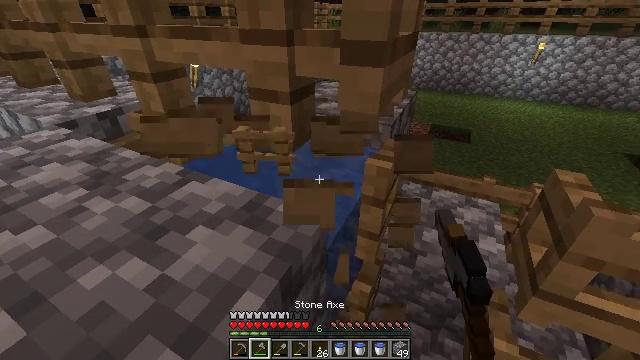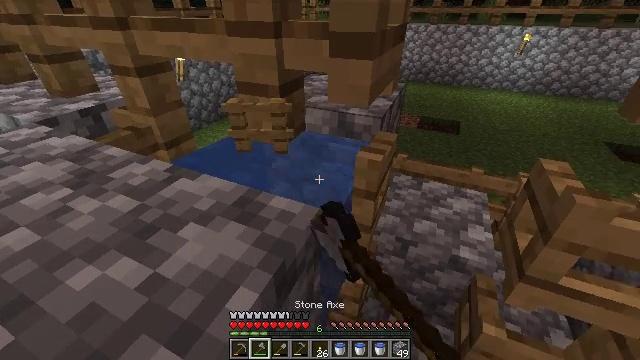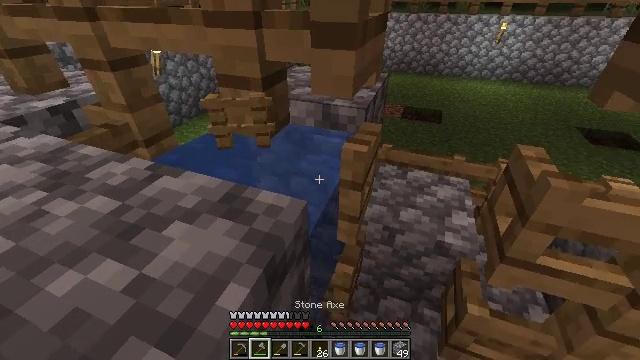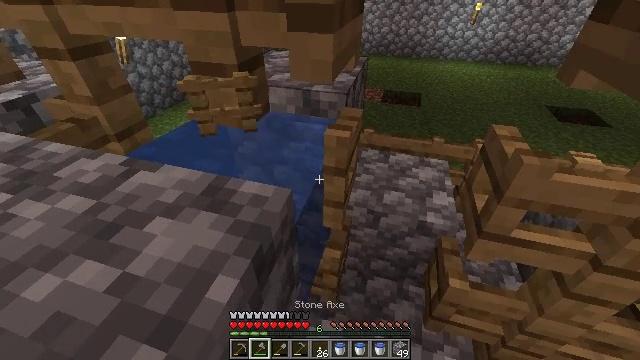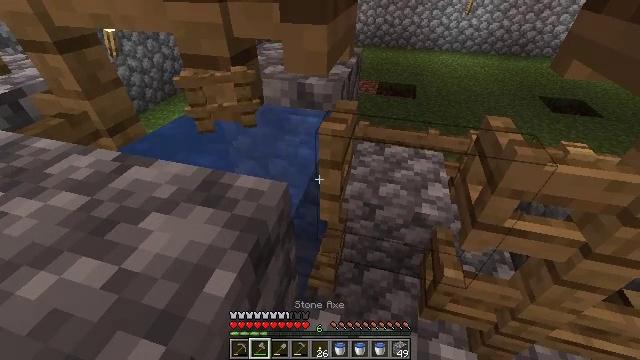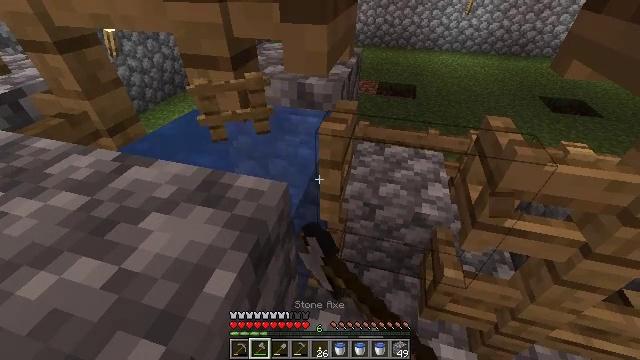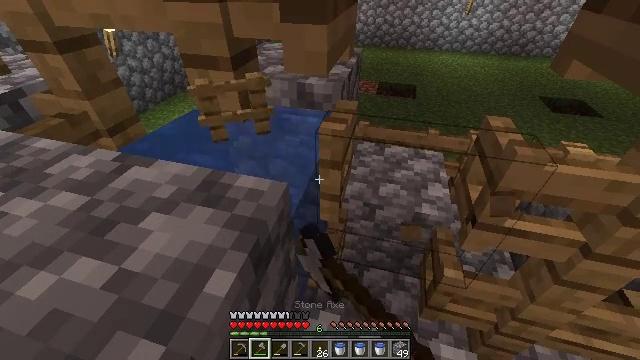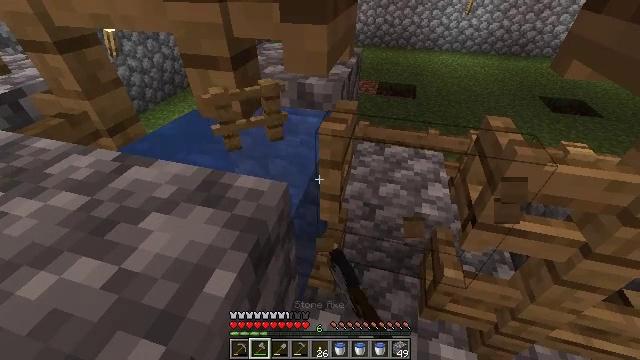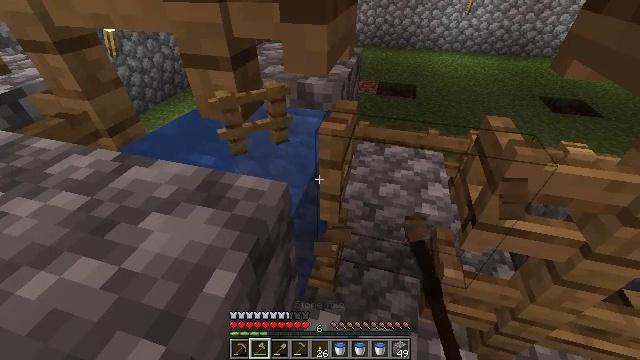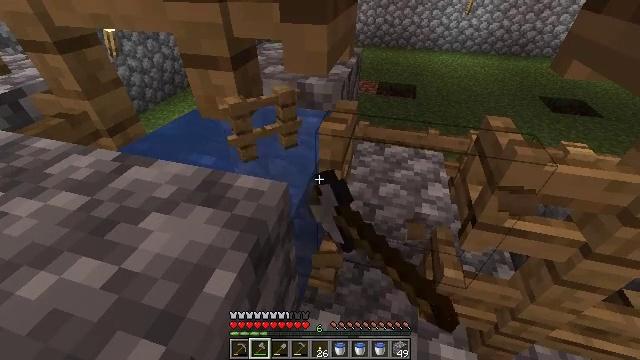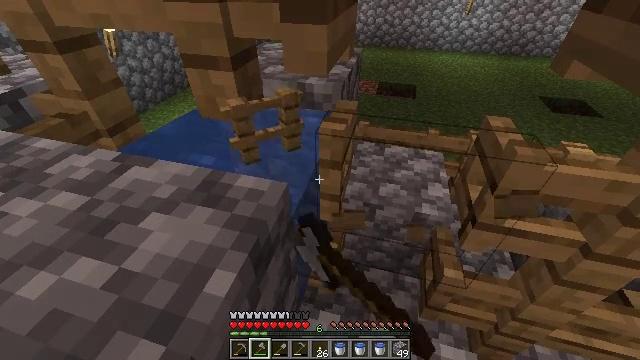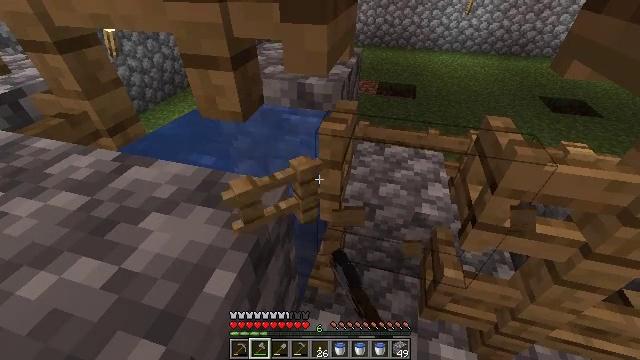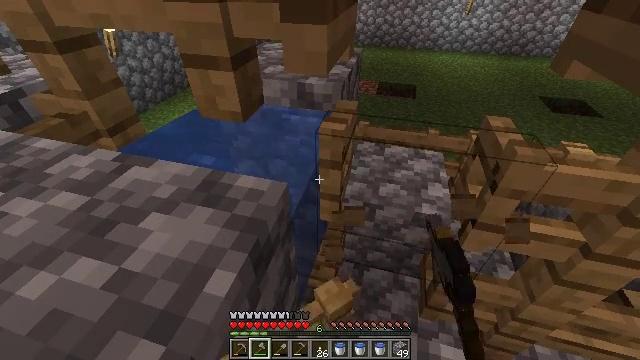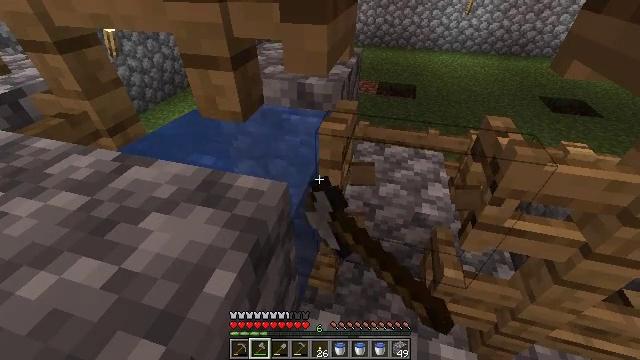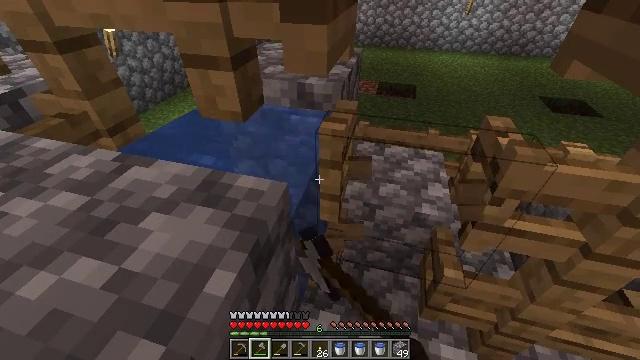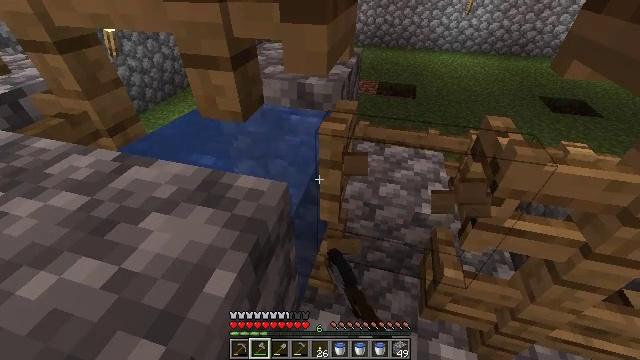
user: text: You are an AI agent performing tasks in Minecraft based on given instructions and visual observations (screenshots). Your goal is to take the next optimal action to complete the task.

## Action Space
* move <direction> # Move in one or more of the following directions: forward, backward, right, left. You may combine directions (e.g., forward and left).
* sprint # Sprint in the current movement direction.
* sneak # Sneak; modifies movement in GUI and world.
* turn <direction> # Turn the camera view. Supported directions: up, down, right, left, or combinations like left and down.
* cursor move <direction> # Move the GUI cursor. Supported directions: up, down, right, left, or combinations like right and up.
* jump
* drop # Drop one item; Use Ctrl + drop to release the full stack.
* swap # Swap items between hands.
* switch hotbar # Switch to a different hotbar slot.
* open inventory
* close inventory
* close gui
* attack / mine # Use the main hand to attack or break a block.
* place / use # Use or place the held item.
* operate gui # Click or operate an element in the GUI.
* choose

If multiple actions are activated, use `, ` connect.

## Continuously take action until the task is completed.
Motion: motion action
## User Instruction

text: Break down the oak fence.
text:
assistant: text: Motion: turn right and down, attack / mine
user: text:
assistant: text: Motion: turn right and down, attack / mine
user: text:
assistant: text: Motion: turn right and down, attack / mine
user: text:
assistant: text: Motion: turn right and down, attack / mine
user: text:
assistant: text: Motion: attack / mine
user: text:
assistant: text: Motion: attack / mine
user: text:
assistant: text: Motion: attack / mine
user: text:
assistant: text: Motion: attack / mine
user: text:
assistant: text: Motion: attack / mine
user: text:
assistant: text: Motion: attack / mine
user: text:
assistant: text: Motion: attack / mine
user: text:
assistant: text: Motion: attack / mine
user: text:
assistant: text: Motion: attack / mine
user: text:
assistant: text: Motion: attack / mine
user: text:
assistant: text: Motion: attack / mine
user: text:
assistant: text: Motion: attack / mine
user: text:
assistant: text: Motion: attack / mine
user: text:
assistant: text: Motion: attack / mine
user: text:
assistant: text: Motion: turn left and up, attack / mine
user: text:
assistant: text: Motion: turn left and up, attack / mine
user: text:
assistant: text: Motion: turn left and up, attack / mine
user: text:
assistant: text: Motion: turn left and up, attack / mine
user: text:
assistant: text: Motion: turn left and up, attack / mine
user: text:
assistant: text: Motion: turn left and up, attack / mine
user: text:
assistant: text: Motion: attack / mine
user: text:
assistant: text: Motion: attack / mine
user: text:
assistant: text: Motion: attack / mine
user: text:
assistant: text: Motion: attack / mine
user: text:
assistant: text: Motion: attack / mine
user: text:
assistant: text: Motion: attack / mine